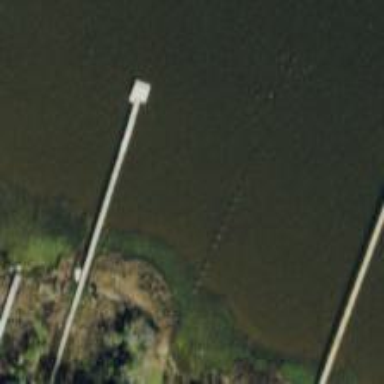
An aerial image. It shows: Man-made pier.